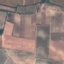
Land use / land cover class: PermanentCrop